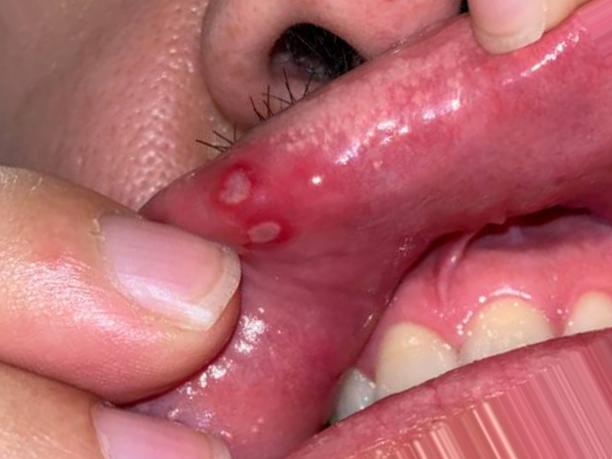
Condition: Mouth Ulcer